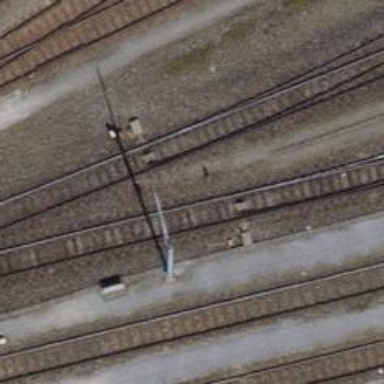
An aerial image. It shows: Railway switch.